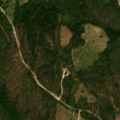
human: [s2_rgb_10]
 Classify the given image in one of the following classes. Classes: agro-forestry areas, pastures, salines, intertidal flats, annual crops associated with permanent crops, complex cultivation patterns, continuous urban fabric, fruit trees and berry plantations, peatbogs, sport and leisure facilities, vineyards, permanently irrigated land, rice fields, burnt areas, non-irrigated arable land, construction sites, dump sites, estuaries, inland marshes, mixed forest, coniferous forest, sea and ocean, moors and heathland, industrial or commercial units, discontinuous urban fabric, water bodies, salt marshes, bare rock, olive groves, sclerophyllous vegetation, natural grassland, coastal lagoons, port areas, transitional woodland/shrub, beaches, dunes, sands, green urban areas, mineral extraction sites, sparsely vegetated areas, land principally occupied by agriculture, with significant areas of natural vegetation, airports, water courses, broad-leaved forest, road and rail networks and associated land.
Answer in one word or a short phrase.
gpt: coniferous forest, transitional woodland/shrub